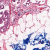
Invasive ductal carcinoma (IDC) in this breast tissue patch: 0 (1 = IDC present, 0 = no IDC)